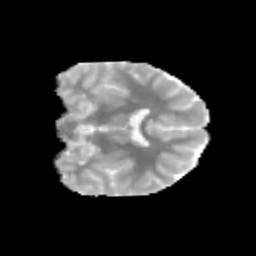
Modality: MD
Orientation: coronal
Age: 9
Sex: male
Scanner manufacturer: siemens
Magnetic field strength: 3 T
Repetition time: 3.8 s
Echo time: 0.07 s